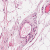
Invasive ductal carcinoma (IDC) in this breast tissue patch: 0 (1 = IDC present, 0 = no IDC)